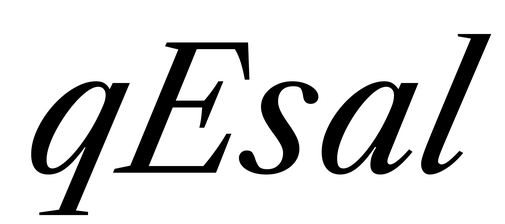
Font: LibreCaslonText-Italic_Italic